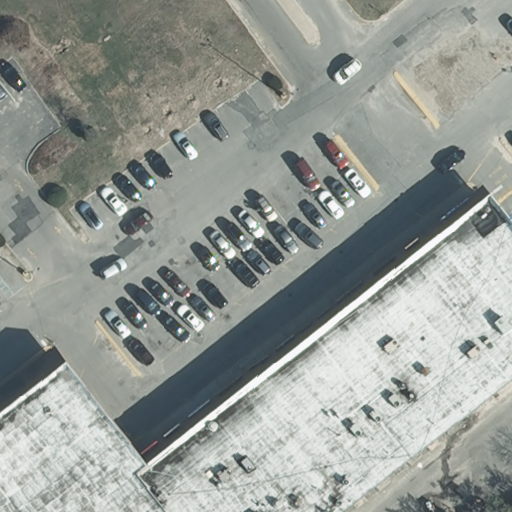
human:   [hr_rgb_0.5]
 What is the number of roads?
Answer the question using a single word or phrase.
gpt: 1

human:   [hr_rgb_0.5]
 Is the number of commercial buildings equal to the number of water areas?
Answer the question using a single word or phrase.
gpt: yes

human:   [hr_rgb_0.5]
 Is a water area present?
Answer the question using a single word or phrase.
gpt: yes

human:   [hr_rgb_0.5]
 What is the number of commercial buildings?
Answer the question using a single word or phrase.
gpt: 1

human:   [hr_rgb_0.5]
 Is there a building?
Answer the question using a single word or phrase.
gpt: yes

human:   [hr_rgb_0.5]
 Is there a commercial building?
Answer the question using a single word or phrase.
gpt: yes

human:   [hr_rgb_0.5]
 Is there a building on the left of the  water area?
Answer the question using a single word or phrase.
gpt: no

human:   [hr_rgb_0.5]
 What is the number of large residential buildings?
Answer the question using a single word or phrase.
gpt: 0

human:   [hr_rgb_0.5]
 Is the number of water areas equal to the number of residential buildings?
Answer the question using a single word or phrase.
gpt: no

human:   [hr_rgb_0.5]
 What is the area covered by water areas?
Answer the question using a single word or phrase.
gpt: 302m2

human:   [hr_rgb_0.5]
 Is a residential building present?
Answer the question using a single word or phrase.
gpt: no

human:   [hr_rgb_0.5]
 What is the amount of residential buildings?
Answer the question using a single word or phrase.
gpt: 0

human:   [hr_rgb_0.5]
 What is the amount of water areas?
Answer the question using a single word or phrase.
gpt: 1

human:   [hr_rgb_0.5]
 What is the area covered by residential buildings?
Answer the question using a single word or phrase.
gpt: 0m2

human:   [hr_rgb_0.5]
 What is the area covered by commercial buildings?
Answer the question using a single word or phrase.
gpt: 1874m2

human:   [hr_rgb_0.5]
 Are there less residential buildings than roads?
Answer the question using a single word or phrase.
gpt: yes

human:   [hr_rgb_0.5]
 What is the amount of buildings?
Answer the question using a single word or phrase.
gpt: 1

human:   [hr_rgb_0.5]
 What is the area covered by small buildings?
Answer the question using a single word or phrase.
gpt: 0m2

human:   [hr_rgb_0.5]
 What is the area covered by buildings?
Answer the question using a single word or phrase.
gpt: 1874m2

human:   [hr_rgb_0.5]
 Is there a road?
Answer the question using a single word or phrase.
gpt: yes

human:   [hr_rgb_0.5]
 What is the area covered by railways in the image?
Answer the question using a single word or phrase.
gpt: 0m2

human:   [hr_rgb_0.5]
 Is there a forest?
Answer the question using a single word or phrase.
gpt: no

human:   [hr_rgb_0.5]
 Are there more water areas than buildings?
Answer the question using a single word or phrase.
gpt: no

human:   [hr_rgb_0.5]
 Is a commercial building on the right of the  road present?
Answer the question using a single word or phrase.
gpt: no

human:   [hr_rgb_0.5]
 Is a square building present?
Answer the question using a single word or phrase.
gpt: no

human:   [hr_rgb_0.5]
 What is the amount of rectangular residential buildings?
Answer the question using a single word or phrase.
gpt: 0

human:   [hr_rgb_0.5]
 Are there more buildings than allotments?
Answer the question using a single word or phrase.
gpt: yes

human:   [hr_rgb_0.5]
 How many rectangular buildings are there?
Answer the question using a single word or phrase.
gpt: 1

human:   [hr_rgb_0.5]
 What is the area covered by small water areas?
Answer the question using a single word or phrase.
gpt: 0m2

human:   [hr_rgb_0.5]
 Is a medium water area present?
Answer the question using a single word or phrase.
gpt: yes

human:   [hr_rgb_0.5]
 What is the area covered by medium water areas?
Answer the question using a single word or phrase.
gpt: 302m2

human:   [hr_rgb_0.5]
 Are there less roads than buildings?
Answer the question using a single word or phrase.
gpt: no

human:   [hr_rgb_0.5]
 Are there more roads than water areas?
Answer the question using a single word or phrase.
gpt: no

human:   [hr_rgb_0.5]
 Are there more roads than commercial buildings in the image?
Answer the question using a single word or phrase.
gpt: no

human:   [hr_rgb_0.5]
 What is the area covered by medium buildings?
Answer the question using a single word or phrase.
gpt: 0m2

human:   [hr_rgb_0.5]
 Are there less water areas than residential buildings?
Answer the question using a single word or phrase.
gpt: no

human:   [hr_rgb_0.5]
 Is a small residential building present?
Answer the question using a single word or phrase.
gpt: no

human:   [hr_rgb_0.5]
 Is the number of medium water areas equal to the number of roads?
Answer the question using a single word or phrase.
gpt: yes

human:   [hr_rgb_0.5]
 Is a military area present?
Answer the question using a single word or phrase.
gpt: no

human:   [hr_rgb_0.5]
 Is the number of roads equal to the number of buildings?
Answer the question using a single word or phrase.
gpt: yes

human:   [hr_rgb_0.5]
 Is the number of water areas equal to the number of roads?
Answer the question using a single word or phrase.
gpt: yes

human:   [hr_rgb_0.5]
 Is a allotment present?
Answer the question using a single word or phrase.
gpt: no

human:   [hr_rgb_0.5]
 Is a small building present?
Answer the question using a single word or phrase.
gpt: no

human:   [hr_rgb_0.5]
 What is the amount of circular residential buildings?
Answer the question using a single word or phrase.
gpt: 0

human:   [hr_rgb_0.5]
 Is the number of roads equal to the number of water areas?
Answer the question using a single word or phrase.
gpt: yes

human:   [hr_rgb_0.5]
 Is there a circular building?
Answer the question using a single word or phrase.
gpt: no

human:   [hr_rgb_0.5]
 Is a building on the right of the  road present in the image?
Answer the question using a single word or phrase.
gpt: no

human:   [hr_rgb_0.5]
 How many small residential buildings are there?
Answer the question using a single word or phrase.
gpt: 0

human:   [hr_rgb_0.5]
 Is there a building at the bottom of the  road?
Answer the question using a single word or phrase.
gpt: yes

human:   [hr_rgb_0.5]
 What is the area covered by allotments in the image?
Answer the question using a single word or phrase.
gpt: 0m2

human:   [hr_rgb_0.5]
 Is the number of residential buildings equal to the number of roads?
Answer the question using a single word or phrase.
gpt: no

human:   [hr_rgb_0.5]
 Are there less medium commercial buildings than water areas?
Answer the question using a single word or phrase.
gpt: yes

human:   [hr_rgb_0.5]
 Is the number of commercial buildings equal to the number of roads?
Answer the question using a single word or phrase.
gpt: yes

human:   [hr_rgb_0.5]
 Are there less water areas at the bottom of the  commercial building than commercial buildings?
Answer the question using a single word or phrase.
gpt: yes

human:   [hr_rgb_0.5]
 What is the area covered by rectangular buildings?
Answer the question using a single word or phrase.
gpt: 1874m2

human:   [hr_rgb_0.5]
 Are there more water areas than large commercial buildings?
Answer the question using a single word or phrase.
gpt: no

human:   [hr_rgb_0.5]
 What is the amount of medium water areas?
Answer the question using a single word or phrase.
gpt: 1

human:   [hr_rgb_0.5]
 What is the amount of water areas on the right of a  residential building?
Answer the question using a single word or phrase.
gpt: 0

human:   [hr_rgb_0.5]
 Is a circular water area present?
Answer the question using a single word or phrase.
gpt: no

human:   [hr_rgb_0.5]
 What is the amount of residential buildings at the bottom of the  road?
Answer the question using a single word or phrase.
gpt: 0

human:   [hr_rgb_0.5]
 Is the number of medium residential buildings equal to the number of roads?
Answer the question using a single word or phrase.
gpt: no

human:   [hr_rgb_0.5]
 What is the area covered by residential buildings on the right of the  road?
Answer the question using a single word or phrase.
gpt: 0m2

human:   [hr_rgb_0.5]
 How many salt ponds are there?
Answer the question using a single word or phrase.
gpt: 0

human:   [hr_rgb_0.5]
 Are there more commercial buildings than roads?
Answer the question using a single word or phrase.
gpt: no